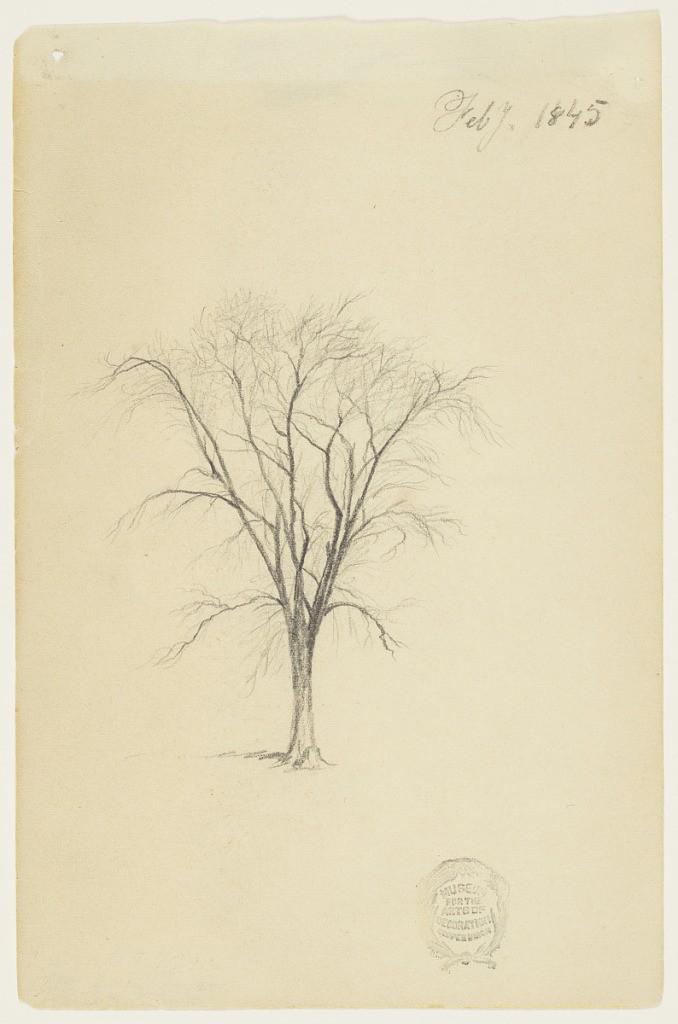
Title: A Leafless Tree, Catskill, New York
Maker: Frederic Edwin Church, American, 1826–1900
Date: February 1845
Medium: Graphite on tan wove paper; verso: graphite
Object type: Drawing
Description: Botanical sketch of a leafless tree in or near Catskill, New York. Generally symmetrical, the tree's spindly branches become thinner as they approach the top. Tree roughly in the shape of an inverted triangle.

Verso: Loosely rendered portion of landscape sketch, likely carried over from a drawing on the adjacent sketchook page. Trees and other foliage are indistinctly articulated along the far right margin.